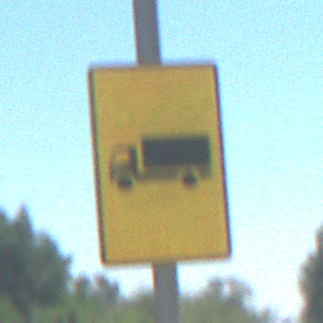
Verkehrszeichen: KFZZulaessigeGesamtmasse3Komma5TOhnePfeilsymbol
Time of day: Midday
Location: Outdoor (Nature)
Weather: Clear
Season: NotSpecified
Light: Natural